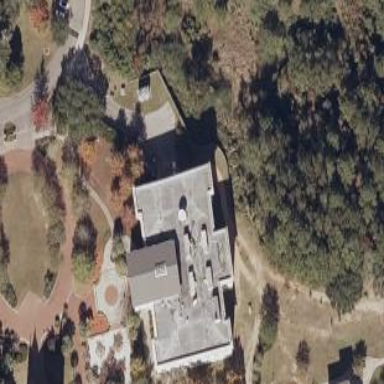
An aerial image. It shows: Building that serves as library.